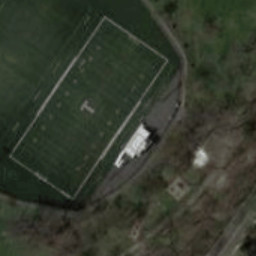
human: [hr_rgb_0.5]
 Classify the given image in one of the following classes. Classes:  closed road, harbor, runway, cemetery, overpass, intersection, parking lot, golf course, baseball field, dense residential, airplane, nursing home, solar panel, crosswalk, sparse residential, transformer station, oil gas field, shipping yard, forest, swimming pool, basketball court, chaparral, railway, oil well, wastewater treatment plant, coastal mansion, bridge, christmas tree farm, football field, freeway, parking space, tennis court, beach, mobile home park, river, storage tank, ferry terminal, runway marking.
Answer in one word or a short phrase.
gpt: football field